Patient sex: M
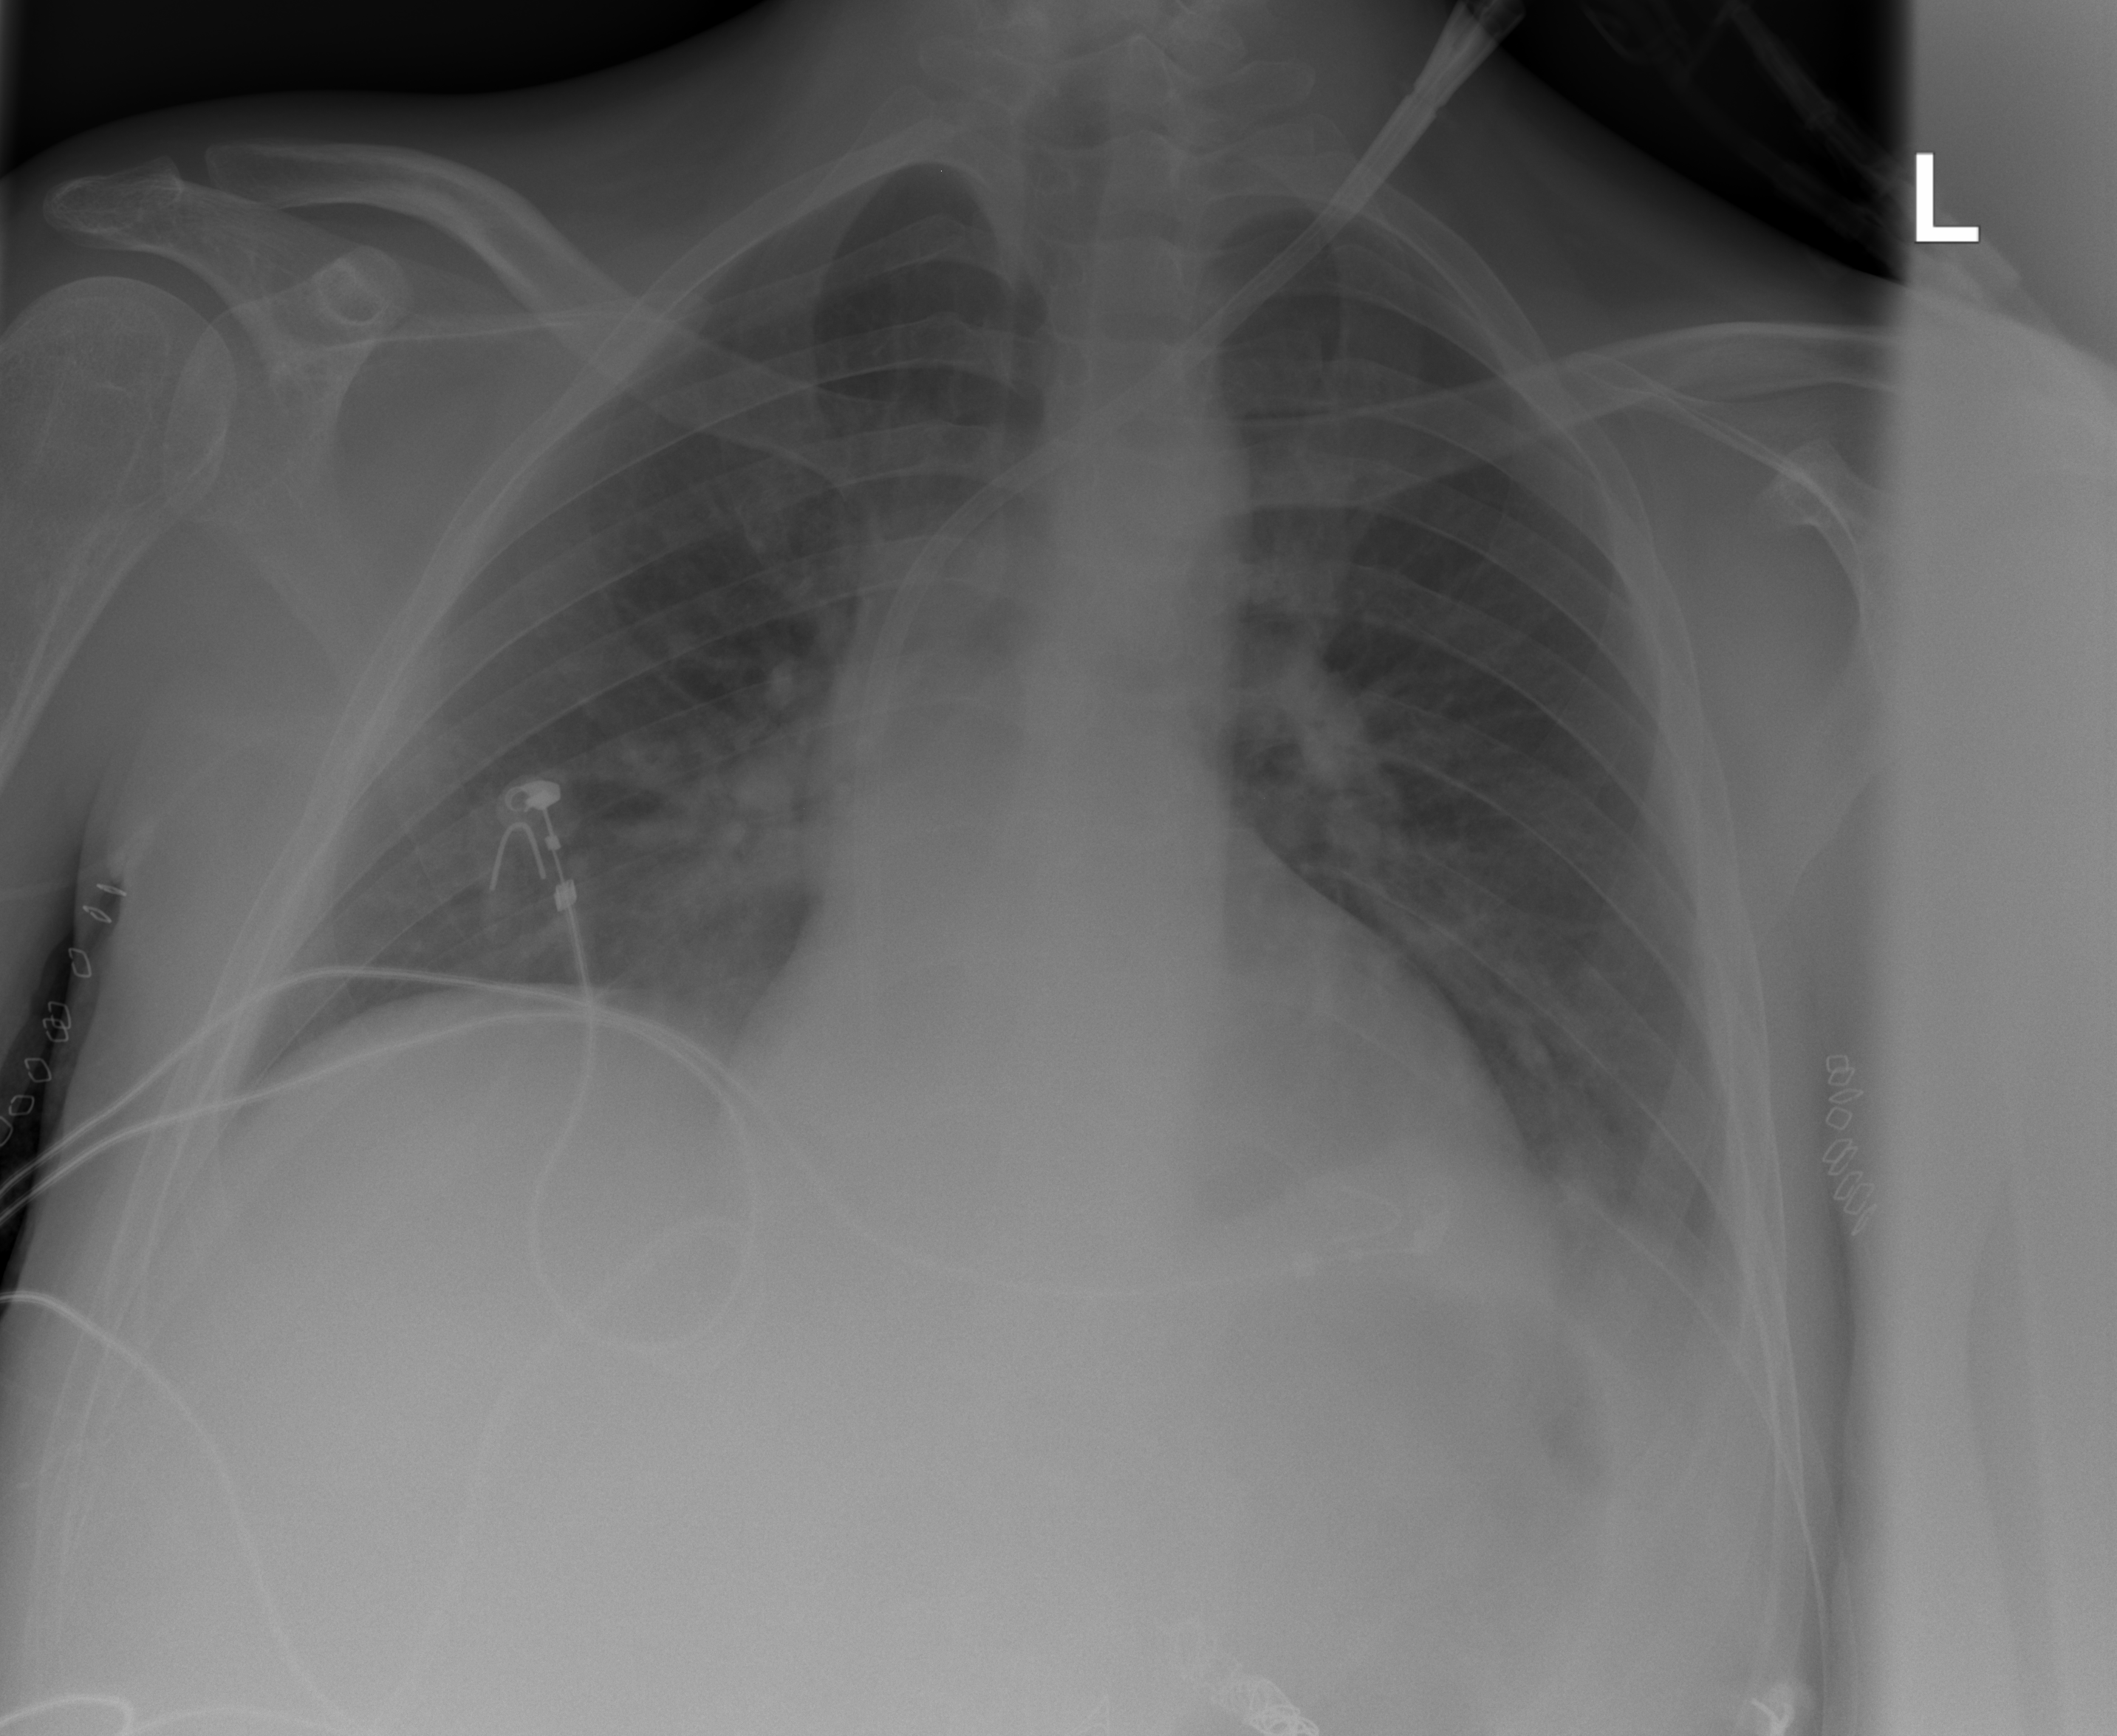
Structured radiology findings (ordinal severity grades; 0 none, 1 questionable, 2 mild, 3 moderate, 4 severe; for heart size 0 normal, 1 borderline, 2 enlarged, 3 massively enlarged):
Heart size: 1
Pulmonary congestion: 2
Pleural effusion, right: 0
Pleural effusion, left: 2
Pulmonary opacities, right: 0
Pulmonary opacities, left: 0
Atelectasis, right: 0
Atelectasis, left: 0